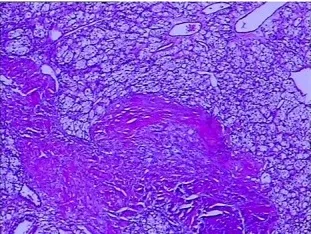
A pathological study of the mass on the left kidney confirmed it as renal cell carcinoma, clear cell type. (A) Low magnification.
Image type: pathology (pas)